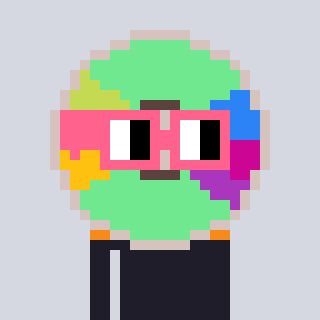
a pixel art character with square pink glasses, a cd-shaped head and a grayscale-colored body on a cool background